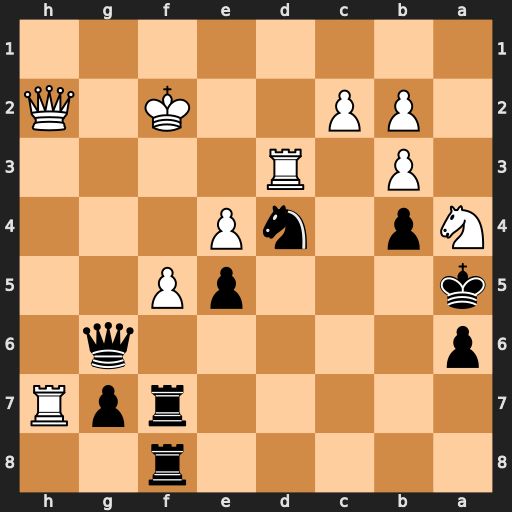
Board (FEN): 5r2/5rpR/p5q1/k3pP2/Np1nP3/1P1R4/1PP2K1Q/8
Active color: b
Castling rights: -
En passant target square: -
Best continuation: Rxf5+ exf5 Qxf5+